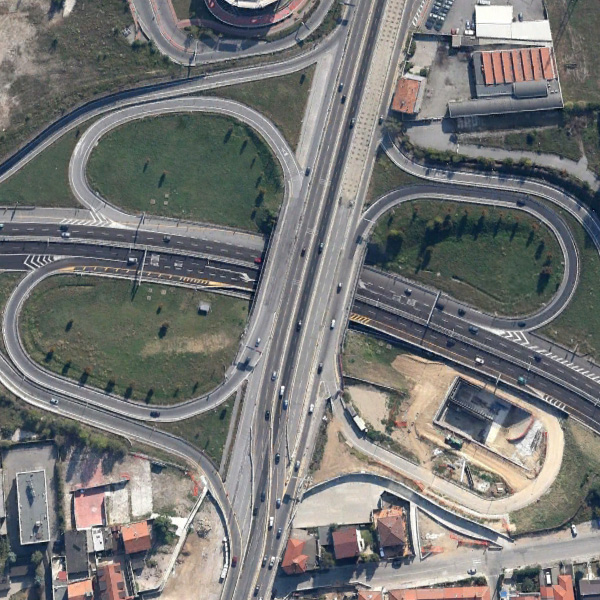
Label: Viaduct